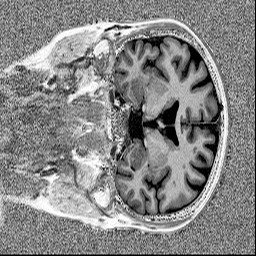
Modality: MP2RAGE
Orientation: coronal
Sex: female